Aerial crown-view tile of a tropical tree (Barro Colorado Island, Panama), acquired 20240611:
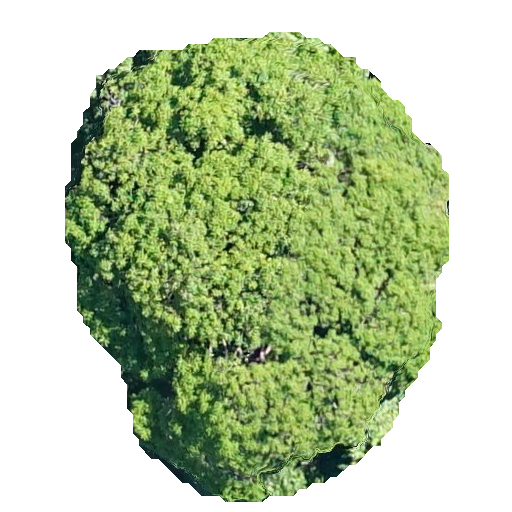
Species: Astronium graveolens
GBIF accepted scientific name: Astronium graveolens
Crown area: 217.121 m²